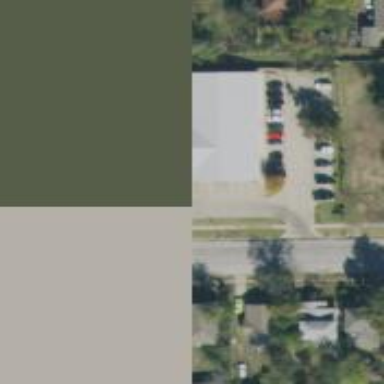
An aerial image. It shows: Parking space is available.